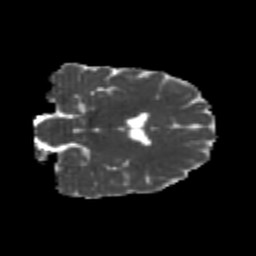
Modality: MD
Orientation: coronal
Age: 24
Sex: female
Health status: healthy
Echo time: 0.074 s